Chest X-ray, AP view. Patient: 44 years old, sex F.
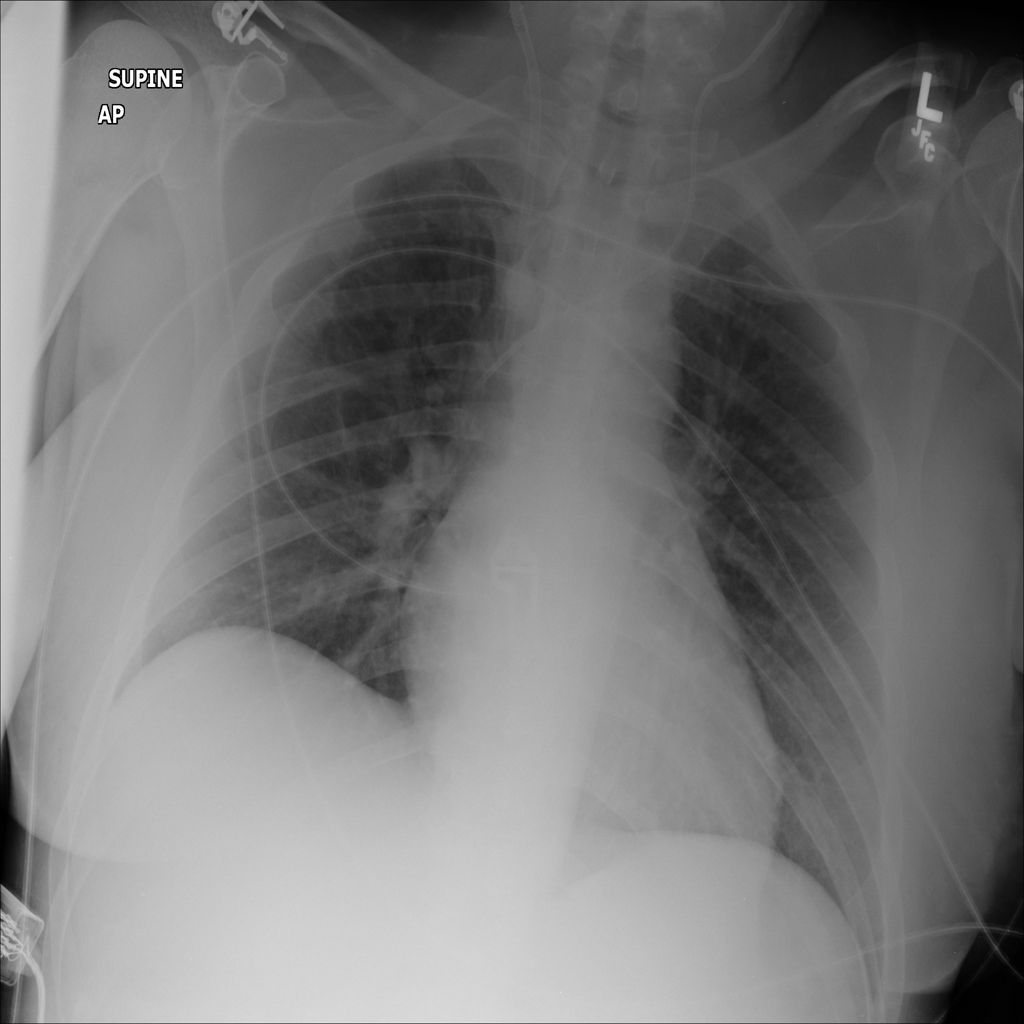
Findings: No Finding